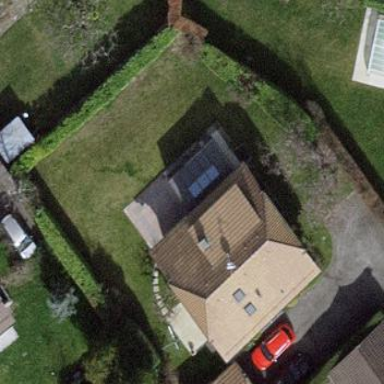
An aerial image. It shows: Garden surrounded by fence.